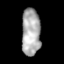
Tissue: prostate
Cell type: T cells
Senescence score: 0.327
Nuclear area (px): 863
Mean DAPI intensity: 172.447